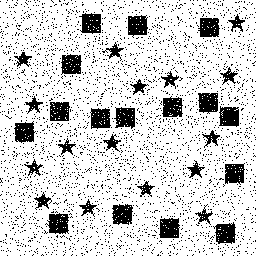
Squares: 16
Triangles: 0
Stars: 16
Total shapes: 32